Question: I want to create a photo gallery for one of my projets but I can't achieve it. What I want is something like that :

I don't know how many photo there will be but basically what it does is:
- Insert first photo in photo_div #1
- Insert 2nd in #2
- Goes to new line
- Insert 3rd in #3
- Insert 4th in #4
- Go to next column and first line
- Insert 5th in #5
- etc.
What I've made so far is the following code :
'''
<div id="scroll_container">
<div id="photo_0" class="div_photo">
<!-- More content inside -->
</div>
</div>
'''
And the CSS code :
'''
scroll_container{
height:100%;
width:550px;
overflow-x:scroll;
overflow-y:hidden;
}
.div_photo{
float:left;
width:250px;
height:250px;
border:1px solid black;
margin:0 5px 5px 0;
position:relative;
display:inline-block;
}
'''
But all I can achieve is a two columns gallery with 3 lines.
Could you help me to solve that ?
Thanks
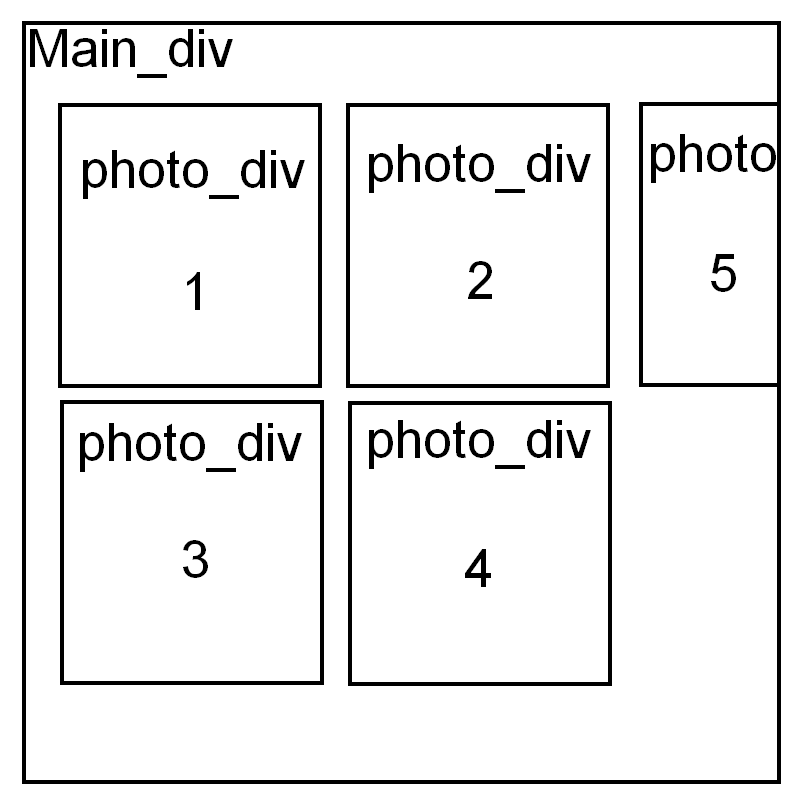
Answer: Looks like your images are always of the same size, and that your problem is just the special order that you want.
In that case, this could be a solution:
'''
.test {
width: 40px;
height: 40px;
border: solid 1px blue;
float: left;
margin: 2px;
}
.test:nth-child(4n+3)
{
border-color: red;
position: relative;
top: 44px;
left: -92px;
margin-right: -44px;
}
.test:nth-child(4n+4)
{
border-color: red;
position: relative;
top: 44px;
left: -46px;
margin-right: -44px;
}
'''
<URL>
The idea is to float the first 2 elements, the 5 and 6, and so on. the 3rd and 4th (and 7th and 8th) are positioned relative to take them to the special positions